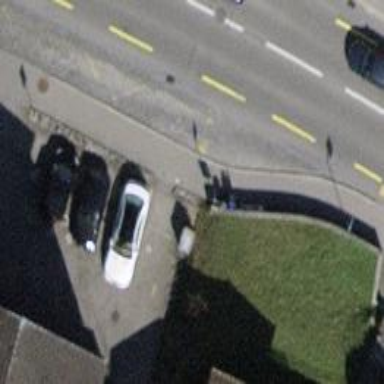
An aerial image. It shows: Bus stop with platform for public transport.